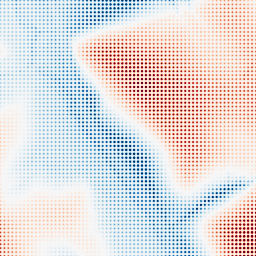
Category: classical
Decomposition family: gaussian_anisotropic
Decomposition parameters: sigma_x: 50
sigma_y: 50
Upsampling method: sinc_hamming
Upsampling parameters: scale: 8
kernel_size: 4
Upsampling scale: 8